Field crop: maize
Growth stage: 1
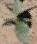
Species: datura